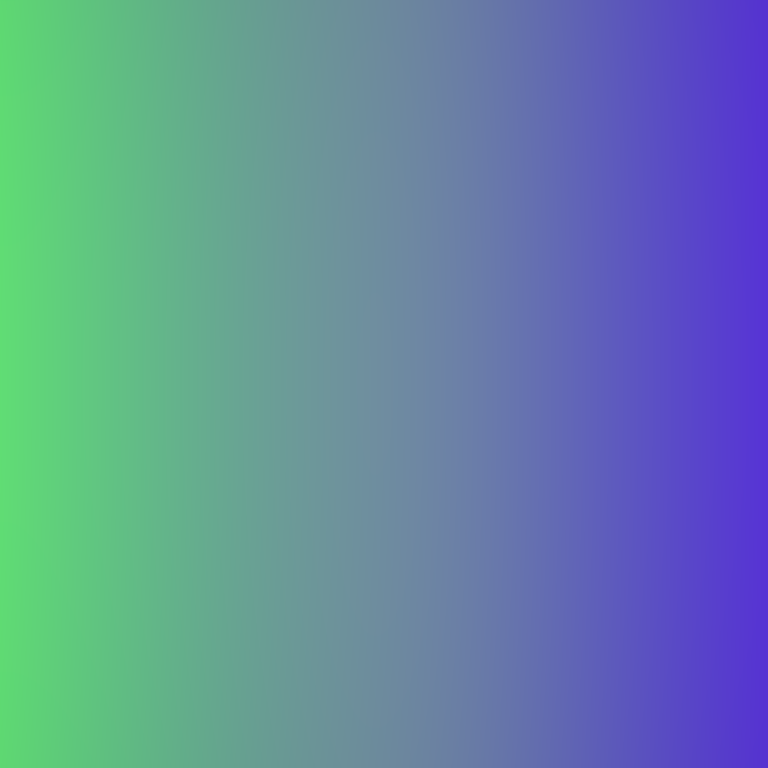
Abstract light effect, smooth gradient from vibrant green to deep purple, serene atmosphere, soft blend, no room, no furniture, no objects.